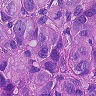
Metastatic tissue present: yes